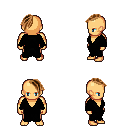
a pixel art fantasy rpg character, male body template, human, tanned skin, black robe, red pants, brown long mohawk hairstyle, four views (front, back, left, right), 2x2 character sprite sheet, small pixel art, hard edges, no anti-aliasing